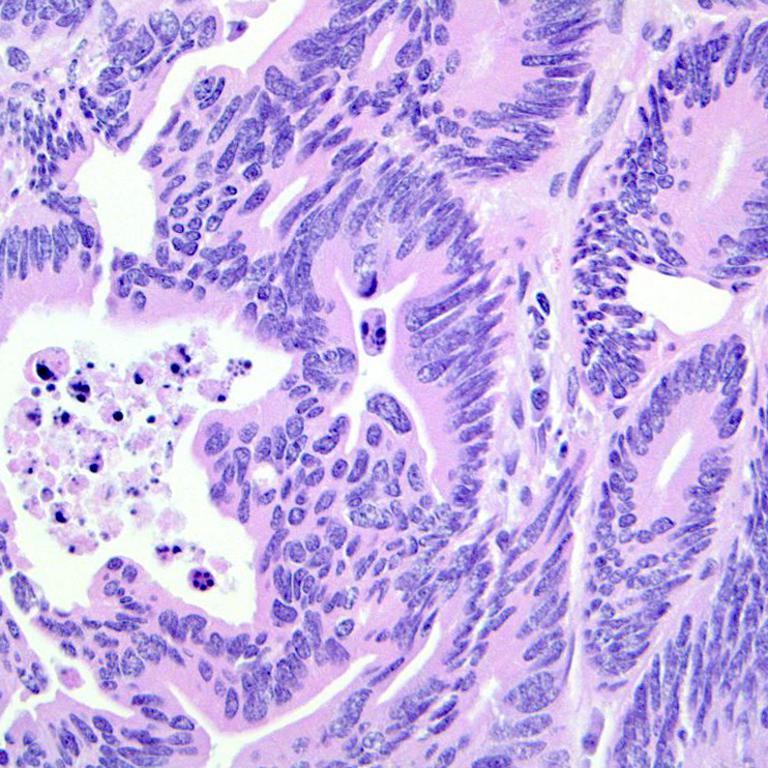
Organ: colon
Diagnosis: adenocarcinomas